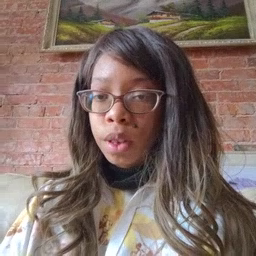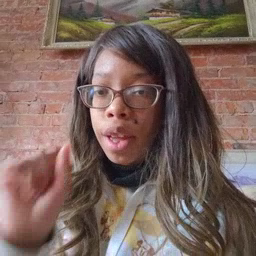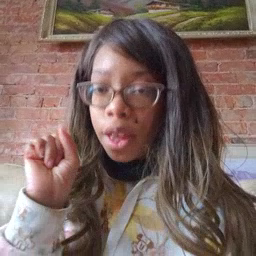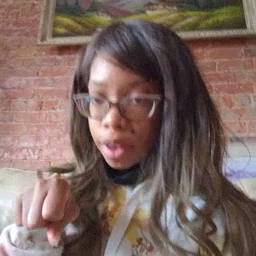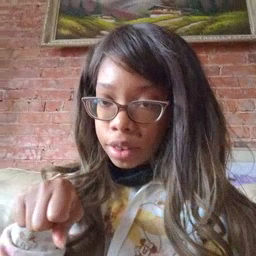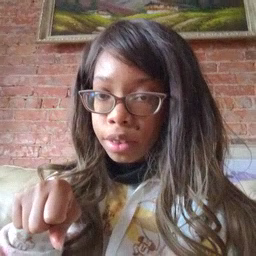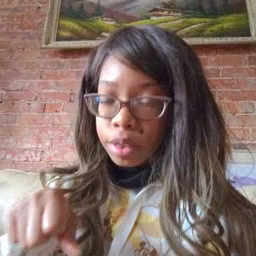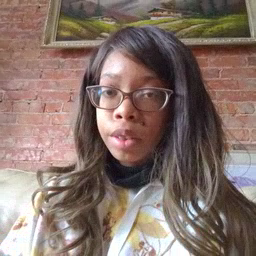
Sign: can